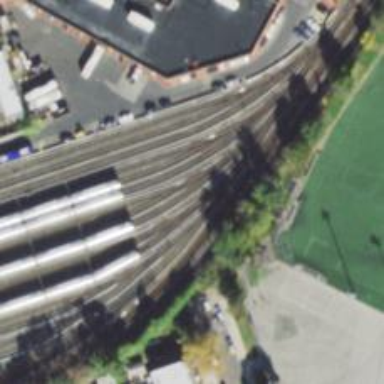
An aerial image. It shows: Yard area with electrified rail on top.